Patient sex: F
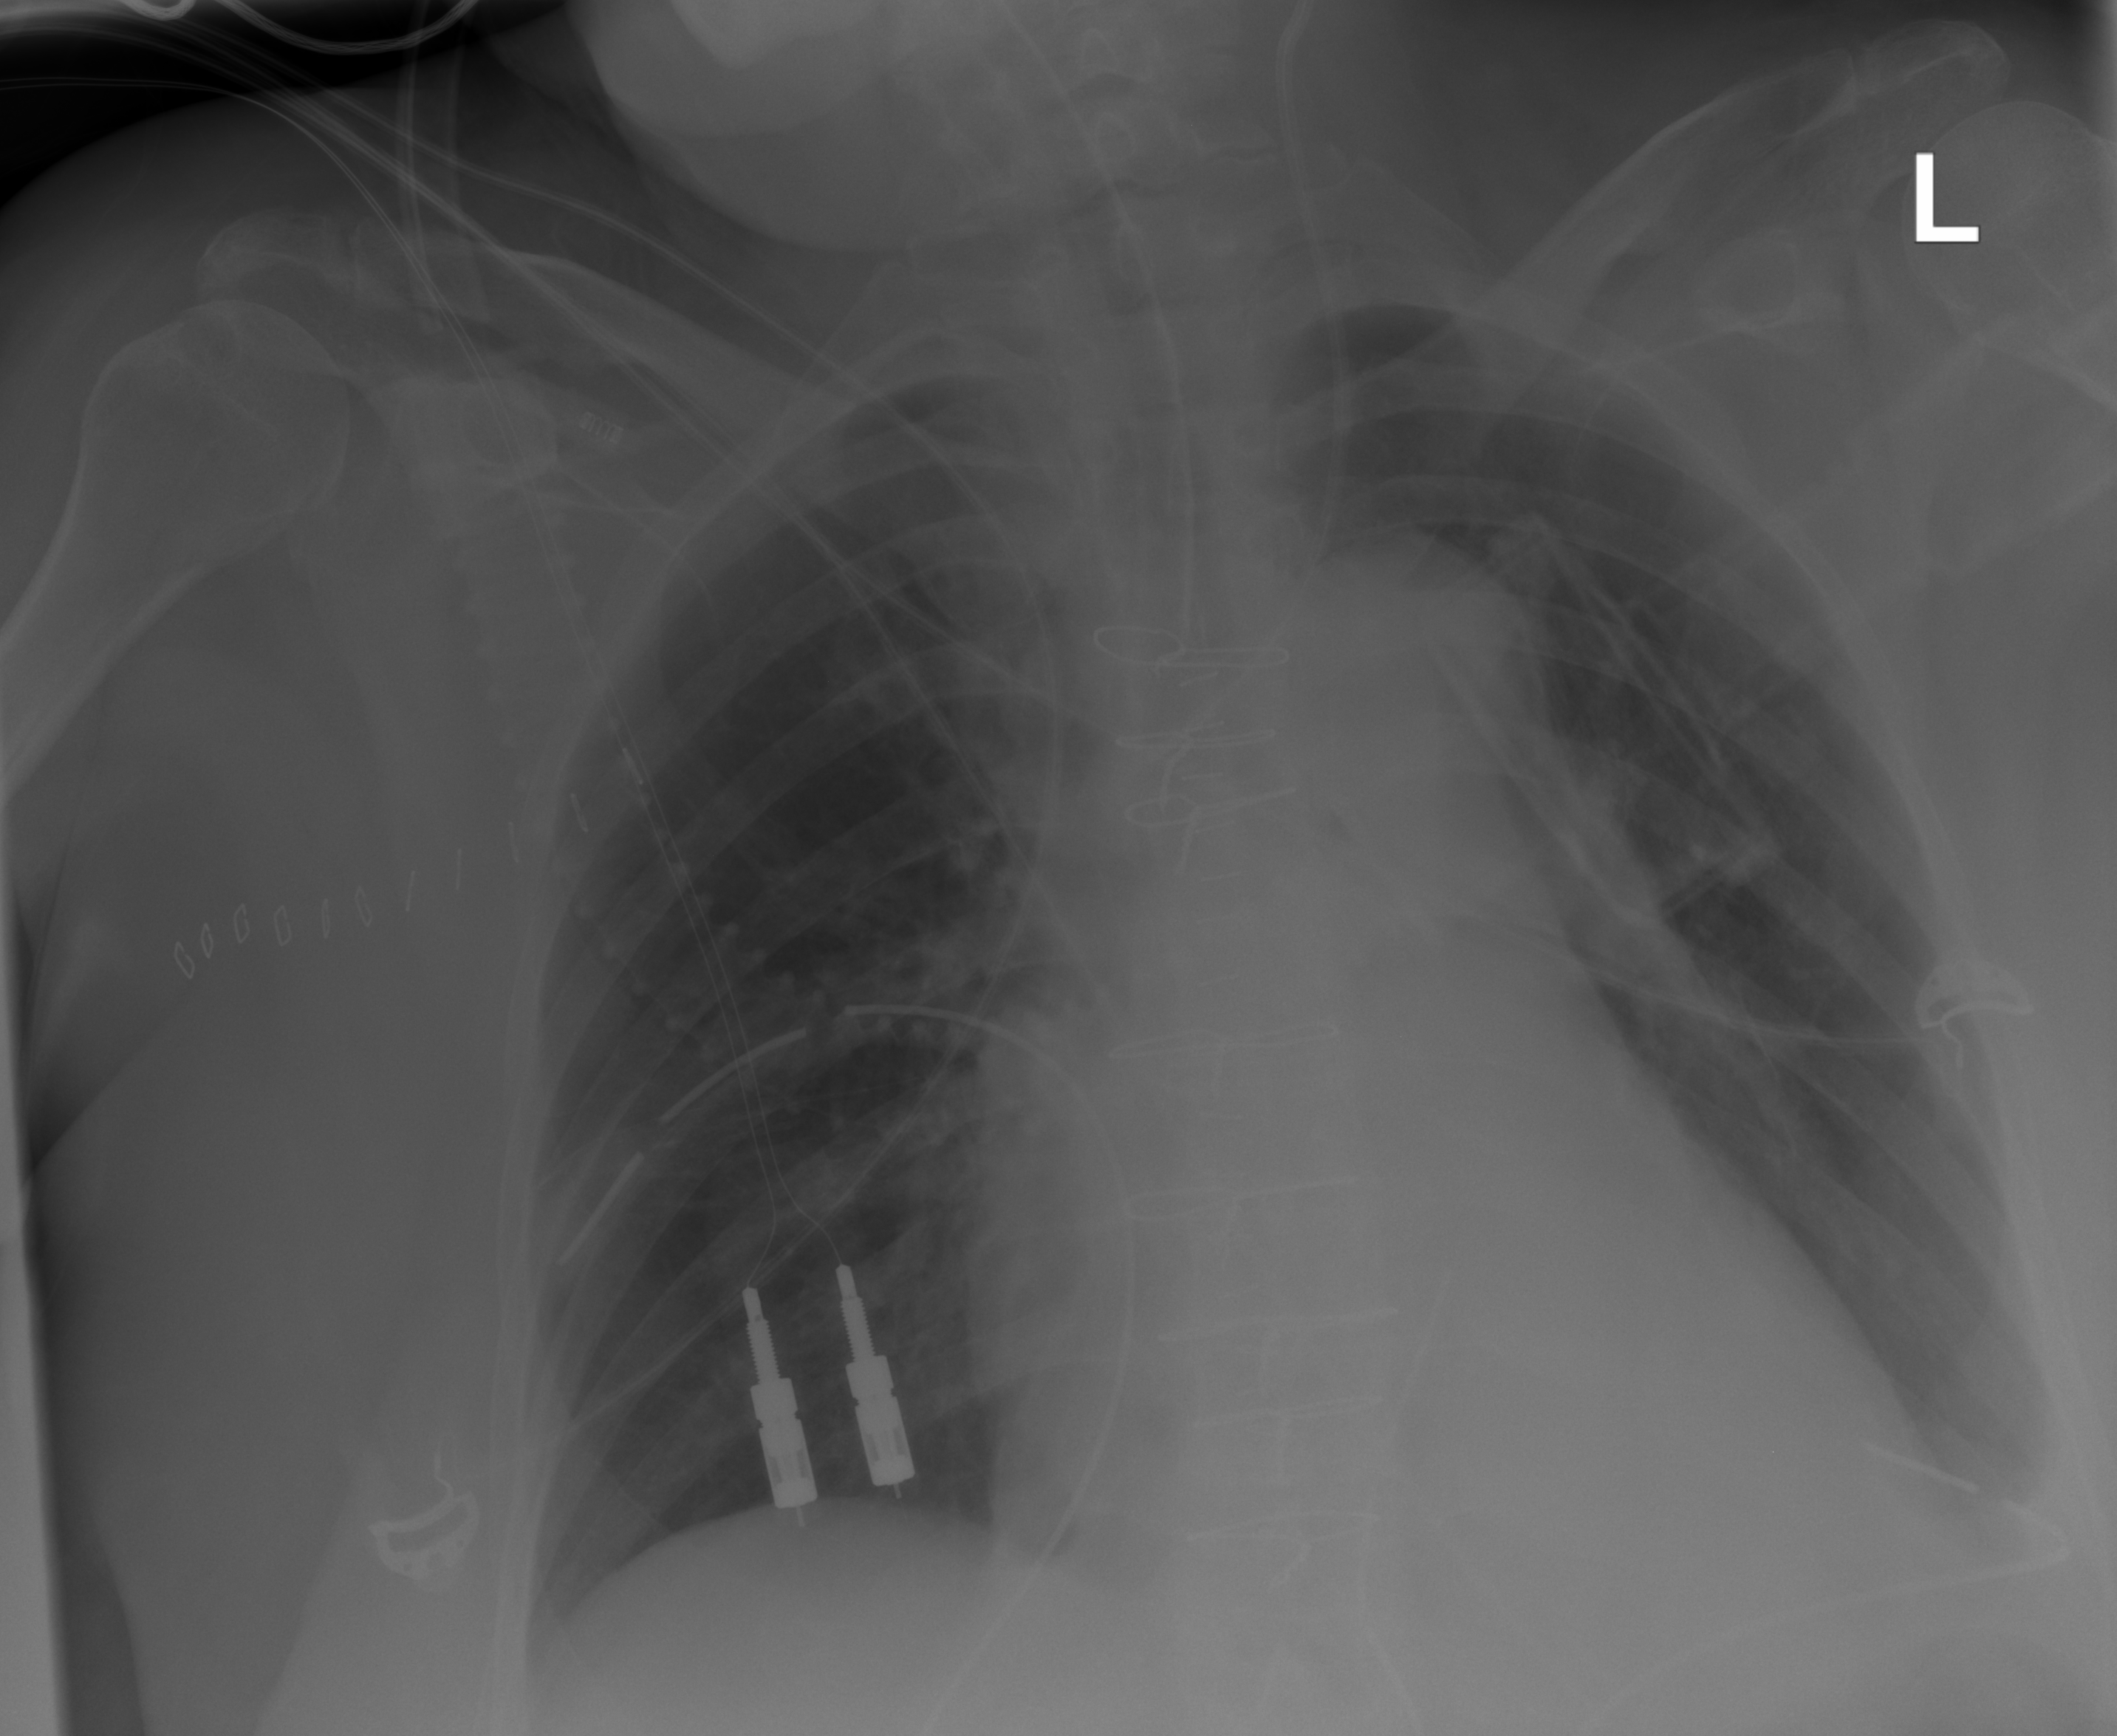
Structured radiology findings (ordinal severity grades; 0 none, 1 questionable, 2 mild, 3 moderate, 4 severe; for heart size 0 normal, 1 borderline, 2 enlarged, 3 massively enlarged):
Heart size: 1
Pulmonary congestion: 2
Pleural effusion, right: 0
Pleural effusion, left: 1
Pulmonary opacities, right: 0
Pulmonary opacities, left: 0
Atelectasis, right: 0
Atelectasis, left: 2